Question: As the title explains, I am trying to create a script primarily for Greasemonkey to get rid of the first list item '</li>' which is blank in YouTube. I am not very good at JavaScript, but know the total basics.
I know I will have to do a 'document.body.(etc)' but don't know exactly how to do this. The picture below shows the tree and the '</li>' tag I want to delete is highlighted. Sorry it is a tad small but just zoom in on it, and it may be a tad blurry when you zoom in but it is readable.

It would be much appreciated if you could come up with some base for the code that I could use.
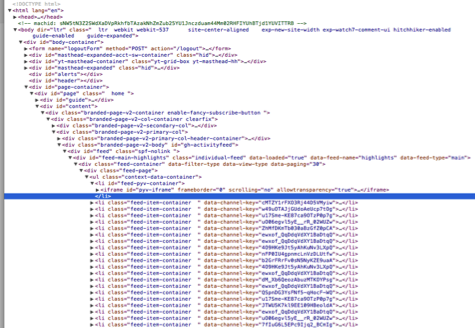
Answer: It seems the 'li' element that you wish to remove already has an 'id', i.e. 'feed-pyv-container'.
So you could simply use the following code to remove it.
'''
var li = document.getElementById('feed-pyv-container');
li.parentNode.removeChild(li);
'''